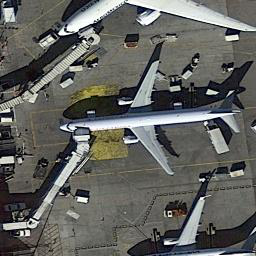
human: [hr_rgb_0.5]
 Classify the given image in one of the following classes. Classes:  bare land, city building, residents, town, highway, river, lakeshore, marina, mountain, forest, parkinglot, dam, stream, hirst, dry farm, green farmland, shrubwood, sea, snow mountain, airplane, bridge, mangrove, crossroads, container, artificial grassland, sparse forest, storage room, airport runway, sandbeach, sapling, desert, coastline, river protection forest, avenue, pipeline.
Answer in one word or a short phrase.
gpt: airplane